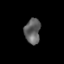
Tissue: lung
Cell type: Epithelial cells
Senescence score: 0.1539
Nuclear area (px): 390
Mean DAPI intensity: 97.382